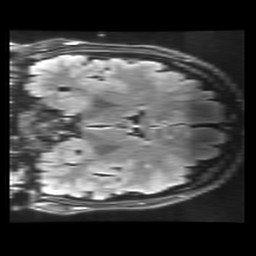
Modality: FLAIR
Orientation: coronal
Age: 28
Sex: female
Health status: healthy
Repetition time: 12 s
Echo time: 0.09782 s